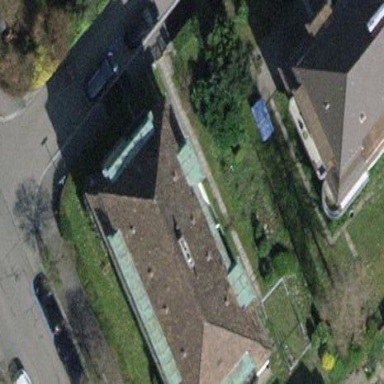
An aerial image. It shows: Beautiful apartment building with mansard roof.